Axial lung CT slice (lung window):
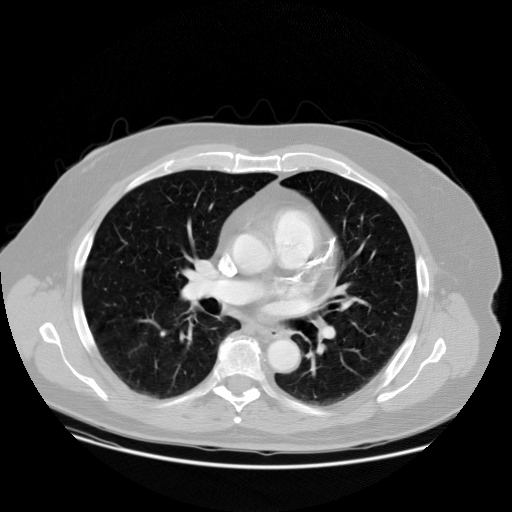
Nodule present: no